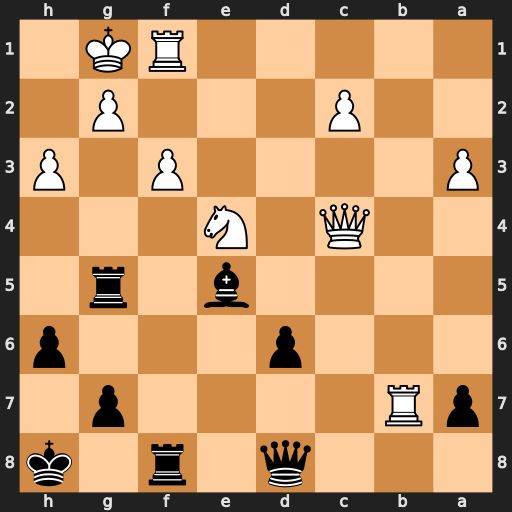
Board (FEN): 3q1r1k/pR4p1/3p3p/4b1r1/2Q1N3/P4P1P/2P3P1/5RK1
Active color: b
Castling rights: -
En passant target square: -
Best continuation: d5 Qd3 dxe4 Qxd8 Rxd8